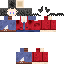
A male human skin with medium skin, wearing brown long hair dressed in a red hoodie and blue pants, featuring a closed mouth.